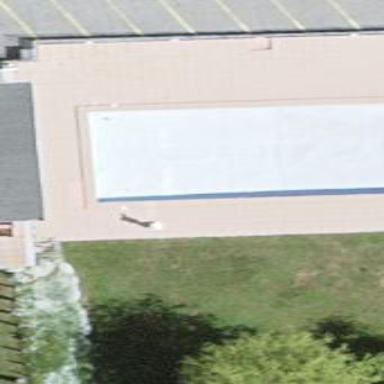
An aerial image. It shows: Swimming pool located in leisure land.